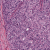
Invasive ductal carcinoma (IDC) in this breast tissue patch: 0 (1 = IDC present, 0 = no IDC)